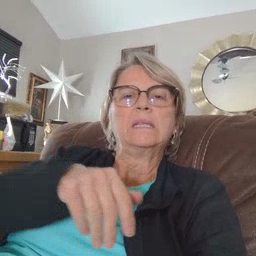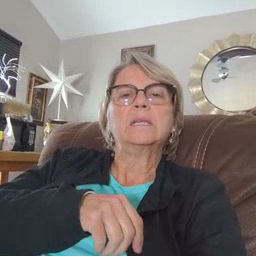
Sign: night